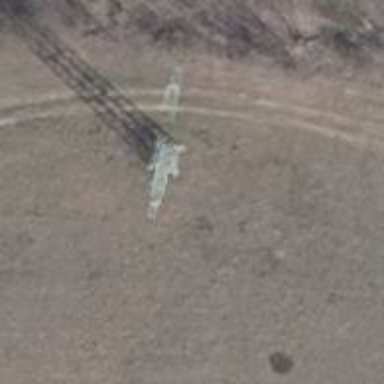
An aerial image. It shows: Power line is depicted.